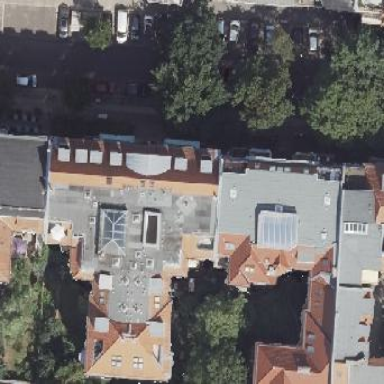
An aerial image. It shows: Image showing building with apartments.